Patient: sex M, age 45
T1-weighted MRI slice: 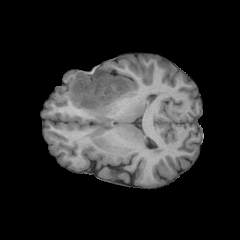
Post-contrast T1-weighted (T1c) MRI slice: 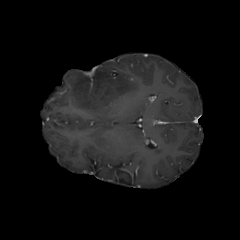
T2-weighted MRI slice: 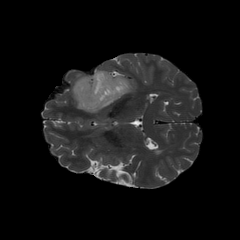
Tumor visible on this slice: yes
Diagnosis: Oligodendroglioma, IDH-mutant, 1p/19q-codeleted
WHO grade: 2